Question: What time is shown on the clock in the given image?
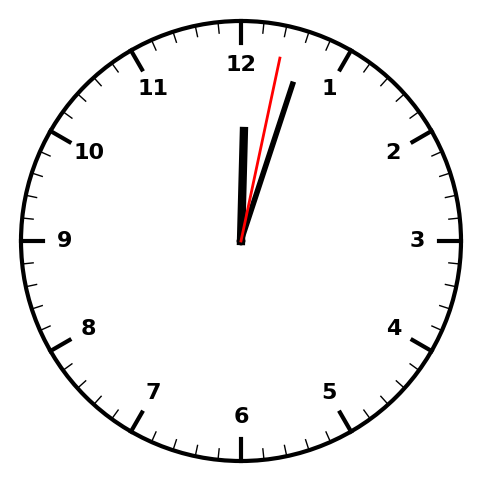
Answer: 12:03:02